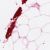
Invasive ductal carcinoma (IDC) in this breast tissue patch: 0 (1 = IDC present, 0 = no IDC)